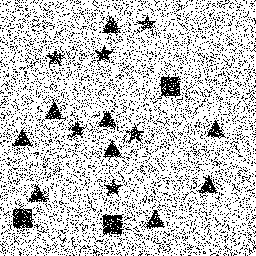
Squares: 3
Triangles: 9
Stars: 6
Total shapes: 18